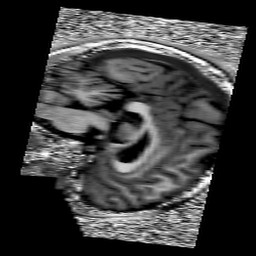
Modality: UNIT1
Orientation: sagittal
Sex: female
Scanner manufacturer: siemens
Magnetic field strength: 3 T
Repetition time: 5 s
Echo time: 0.00355 s